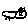
Label: cat